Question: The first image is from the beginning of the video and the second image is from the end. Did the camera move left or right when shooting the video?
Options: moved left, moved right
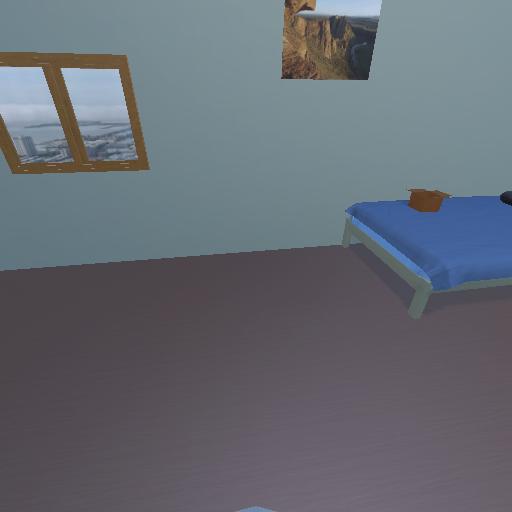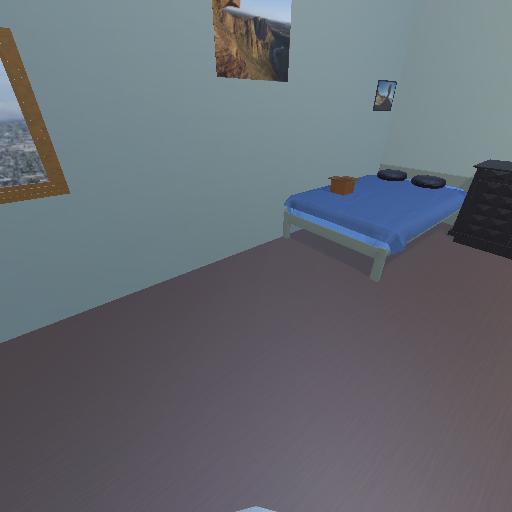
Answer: moved left